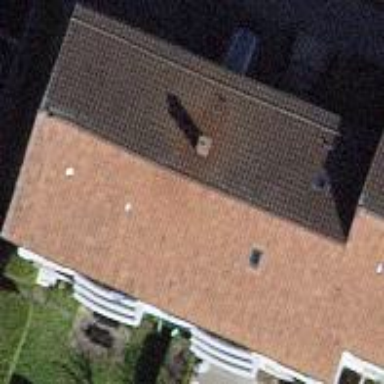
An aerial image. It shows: Building with gabled roof.